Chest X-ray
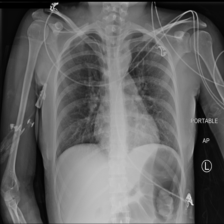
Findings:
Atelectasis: negative
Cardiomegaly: negative
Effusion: negative
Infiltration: negative
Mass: negative
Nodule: negative
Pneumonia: negative
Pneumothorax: negative
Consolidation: negative
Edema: negative
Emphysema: negative
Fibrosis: negative
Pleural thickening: negative
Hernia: negative